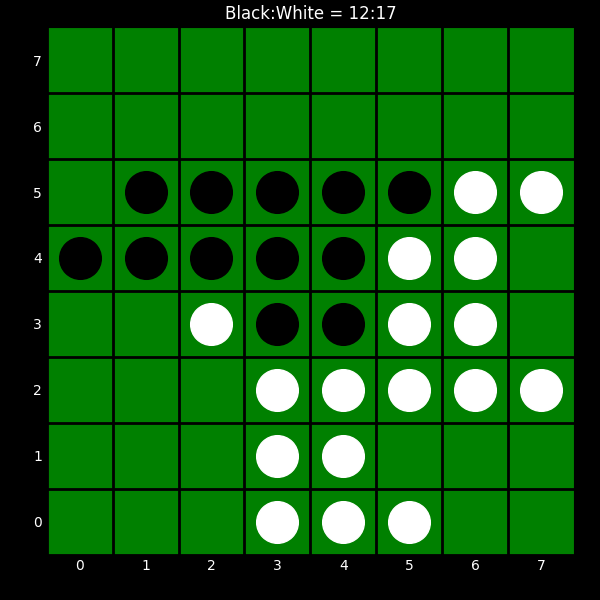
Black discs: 12
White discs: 17